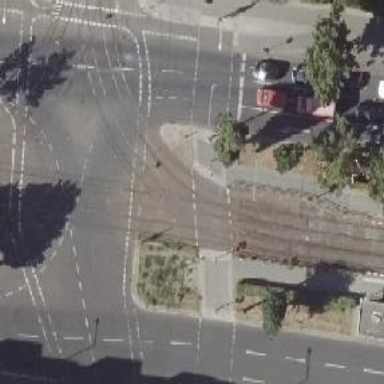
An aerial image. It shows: Tram crossing on the railway.